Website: bh-photo
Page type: address-validator
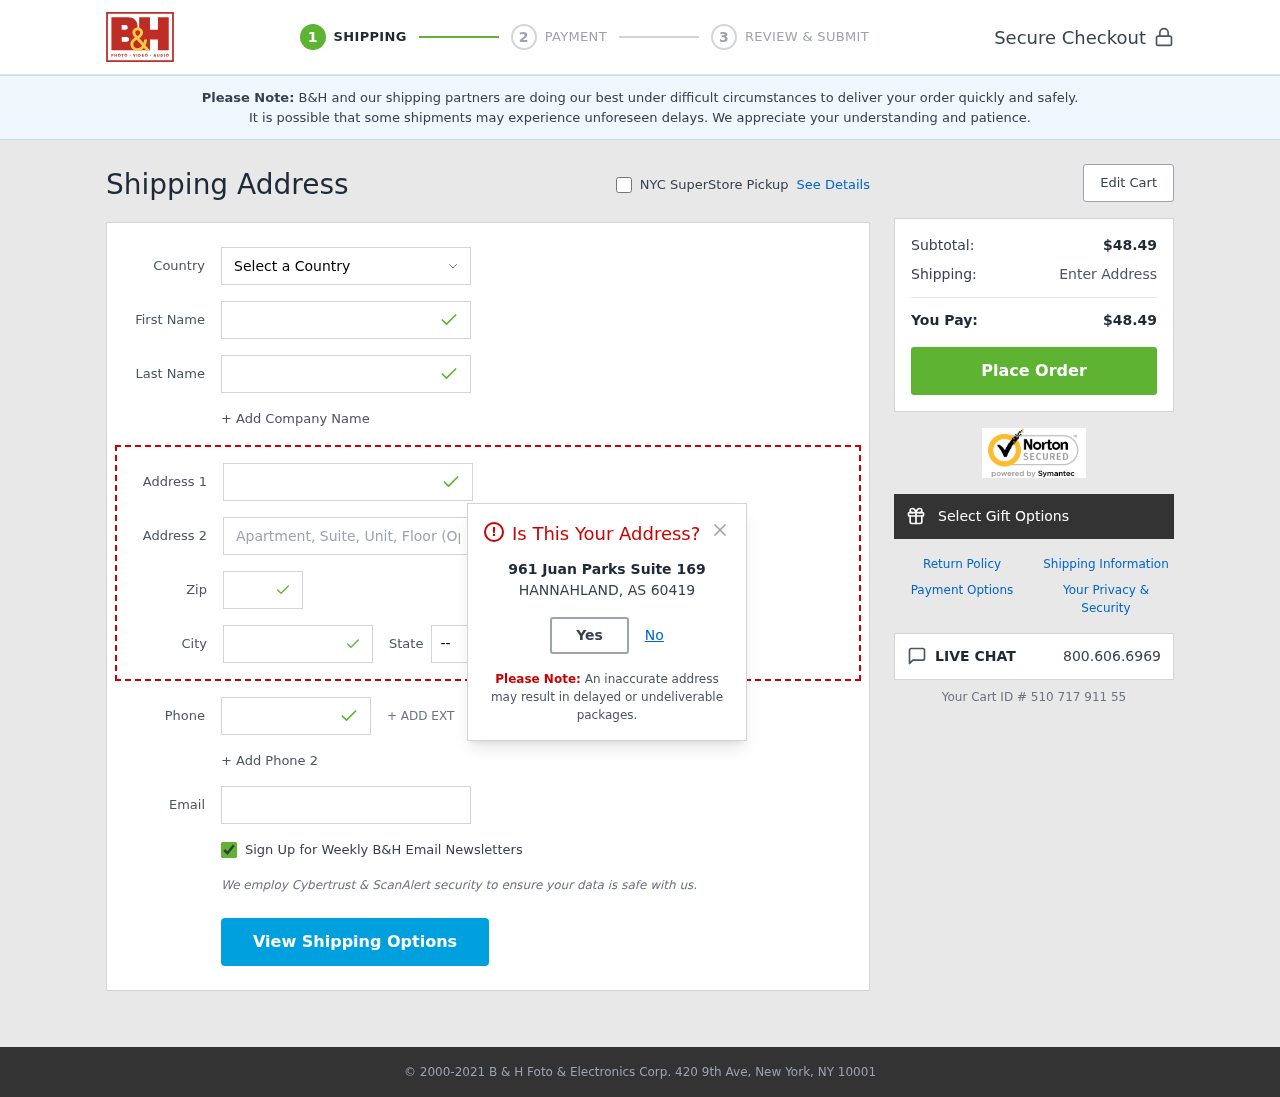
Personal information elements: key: PII_CITY
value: Hannahland
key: PII_COUNTRY
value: United States
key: PII_EMAIL
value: stephanie_cervantes@yahoo.com
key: PII_FIRSTNAME
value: Stephanie
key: PII_LASTNAME
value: Cervantes
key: PII_PHONE
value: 4685559854
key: PII_POSTCODE
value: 60419
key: PII_STATE_ABBR
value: AS
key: PII_STREET
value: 961 Juan Parks Suite 169
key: PII_STREET2
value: Suite 430
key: PII_CITY_MODAL
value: HANNAHLAND
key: PII_STATE
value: AS
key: PII_POSTCODE_FULL
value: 60419
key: PII_POSTCODE_NUMERIC
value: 60419
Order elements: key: ORDER_SUBTOTAL
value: $48.49
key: ORDER_TOTAL
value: $48.49
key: ORDER_ID
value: Your Cart ID # 510 717 911 55